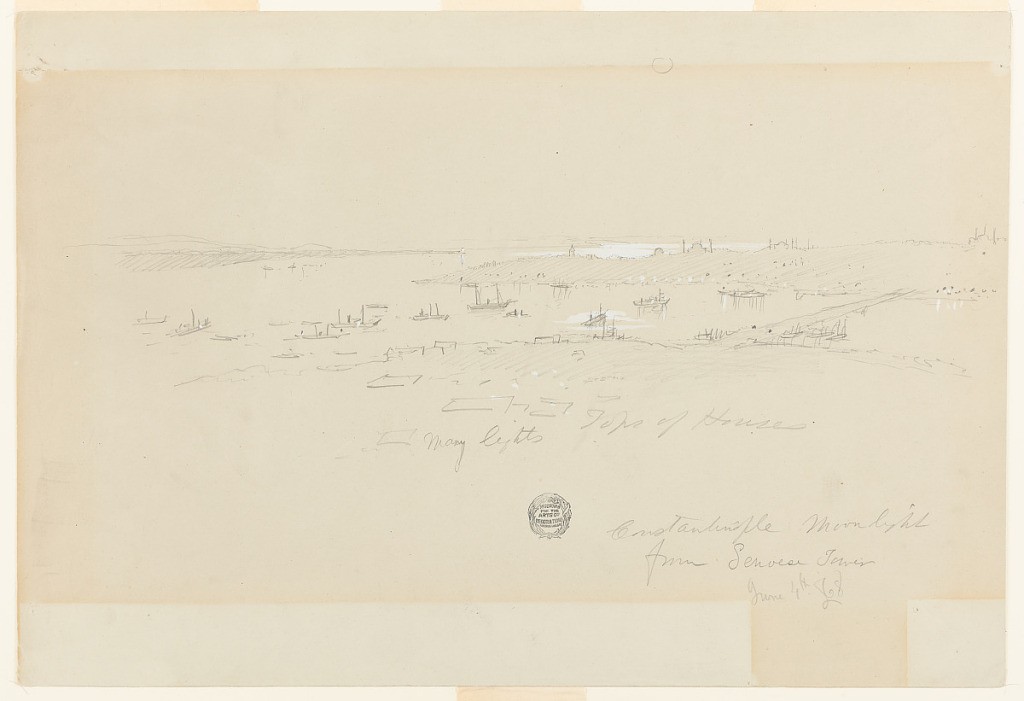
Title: Constantinople in Moonlight
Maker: Frederic Edwin Church, American, 1826–1900
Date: June 4, 1868
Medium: Graphite and white gouache on gray-green paperboard
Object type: Drawing
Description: Landscape sketch showing a view looking south over Constantinople (now Istanbul) and its environs, from the Galata Tower. In the foreground, the tops of nearby houses are hastily rendered. In the middle distance, numerous masted ships sail into the Golden Horn from the Bosphorus Strait, visible at left. At right, the Galata Bridge is shown spanning the Golden Horn, across which, the skyline of Constantinople is visible, punctuated by several domes and minarets. The moon hangs in the sky above and reflects its light off the waters of the Sea of Marmara in the background. At left, distant mountains are visible along the horizon.